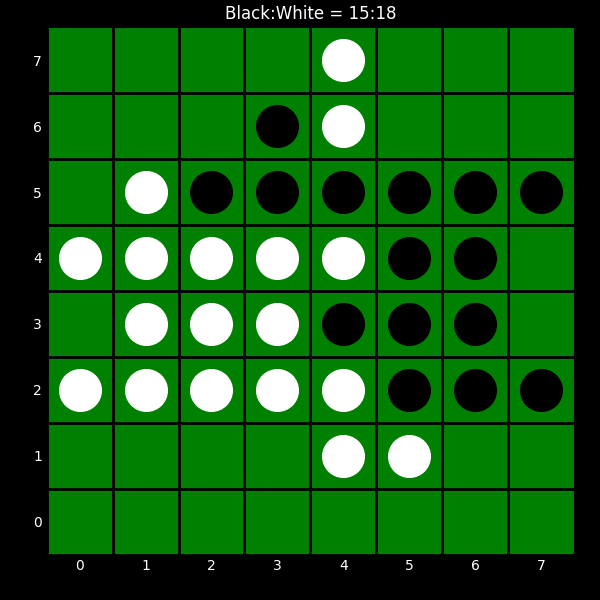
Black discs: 15
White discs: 18